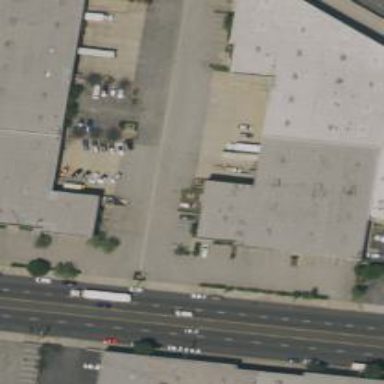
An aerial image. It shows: Warehouse.